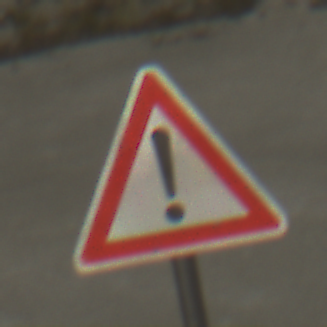
Verkehrszeichen: Gefahrenstelle
Umgebung: Outdoor, Beach
Tageszeit: MorningAfternoon
Wetter: PartlyCloudy
Licht: Natural
Jahreszeit: NotSpecified
Kontrast: HighContrast